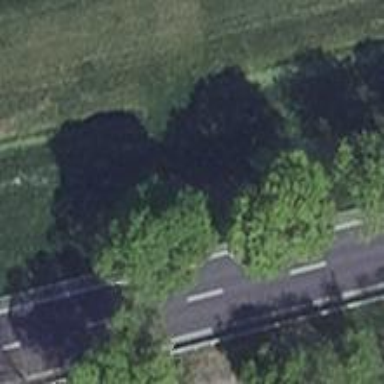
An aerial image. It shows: Deciduous tree with broadleaved leaves.